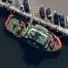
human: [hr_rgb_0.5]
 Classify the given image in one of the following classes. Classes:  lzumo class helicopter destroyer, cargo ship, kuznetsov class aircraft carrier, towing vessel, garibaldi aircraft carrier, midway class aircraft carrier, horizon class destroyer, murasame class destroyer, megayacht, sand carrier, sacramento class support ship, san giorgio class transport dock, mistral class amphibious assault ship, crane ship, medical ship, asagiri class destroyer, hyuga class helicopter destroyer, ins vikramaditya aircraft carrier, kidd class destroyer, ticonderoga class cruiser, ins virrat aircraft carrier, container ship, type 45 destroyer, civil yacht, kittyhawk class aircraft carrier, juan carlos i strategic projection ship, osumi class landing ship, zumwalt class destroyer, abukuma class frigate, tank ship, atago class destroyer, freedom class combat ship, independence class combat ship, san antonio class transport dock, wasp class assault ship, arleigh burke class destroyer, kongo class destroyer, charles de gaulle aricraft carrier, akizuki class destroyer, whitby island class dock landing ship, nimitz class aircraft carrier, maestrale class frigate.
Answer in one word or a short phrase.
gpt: Towing vessel